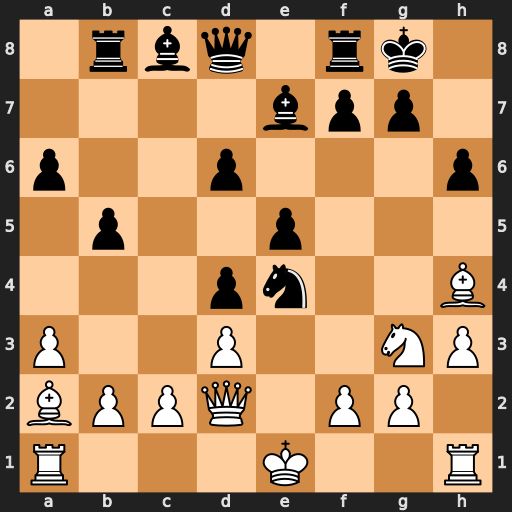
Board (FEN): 1rbq1rk1/4bpp1/p2p3p/1p2p3/3pn2B/P2P2NP/BPPQ1PP1/R3K2R
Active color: w
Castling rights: KQ
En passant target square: -
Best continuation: Bxe7 Nxd2 Bxd8